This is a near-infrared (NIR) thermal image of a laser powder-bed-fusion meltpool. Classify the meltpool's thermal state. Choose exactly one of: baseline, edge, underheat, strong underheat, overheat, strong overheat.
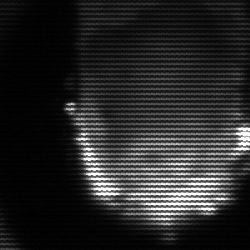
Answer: baseline